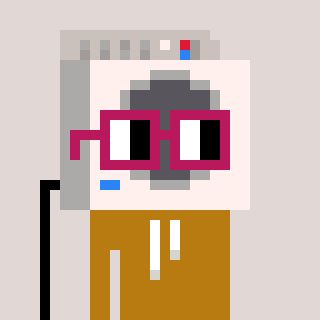
a pixel art character with square dark red glasses, a washing machine-shaped head and a gold-colored body on a warm background